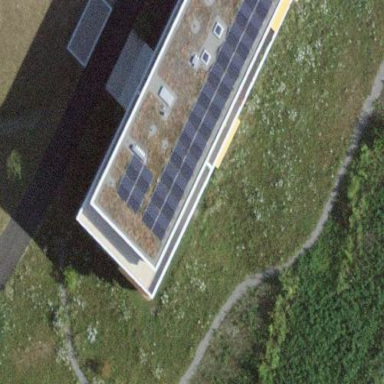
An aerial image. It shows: Solar power generator.